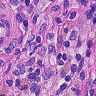
Metastatic tissue present: no